Question: 16.00 hours
19.99 hours
210.46 hours
262.54 hours
303.19 hours
55.95 hours
60.07 hours
64.07 hours
7.95 hours
I need to allow sorting for this king of data in koGrid (default feature by clicking grid header, asc or desc sort).
The data is string so you might guess how it sorts out - by char codes.
What are my options? I found that a column can have sortFn assigned, something like this I guess?

'''
this.gridOptions = {
canSelectRows: false,
showColumnMenu: false,
showFilter: false,
columnDefs: [
{ field: 'localizedName', displayName: 'Name' },
{
field: 'localizedDuration', displayName: 'Duration',
sortFn: function (itemA: string, itemB: string) {
var numA = parseFloat(itemA);
var numB = parseFloat(itemB);
if (!numA && !numB)
return 0;
else if (!itemA && (itemA === undefined || itemA === null))
return 1;
else if (!itemB && (itemB === undefined || itemB === null))
return -1;
if (numA > numB)
return -1;
else if (numA < numB)
return 1;
return 0;
}
},
],
data: this.dataRows
};
'''
<URL>
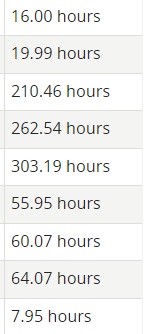
Answer: Just try to modify your code like this
'''
<div data-bind="koGrid: gridOptions"></div>
'''
'''
vm = function () {
var self = this;
self.myData = ko.observable([{
hours: '113.02 hours'
}, {
hours: '13.01 hours'
}, {
hours: '303.01 hours'
}, {
hours: '33.01 hours'
}]);
self.gridOptions = {
data: self.myData,
columnDefs: [{
field: 'hours',
displayName: 'hours',
sortFn(a, b) {
if (!(a && b)) {
return -1;
}
var a1 = parseFloat(a.split(' ')[0]);
var b1 = parseFloat(b.split(' ')[0]);
if (a1 > b1) return 1;
if (a1 < b1) return -1;
if (a1 = b1) return 0;
}
}]
};
};
ko.applyBindings(new vm);
'''
Working fiddle <URL>
Reference documentation available <URL>